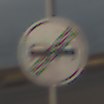
Verkehrszeichen: EndeUeberholverbot
Umgebung: Outdoor, Nature
Tageszeit: SunriseSunset
Wetter: PartlyCloudy
Licht: Natural
Jahreszeit: NotSpecified
Kontrast: MediumContrast